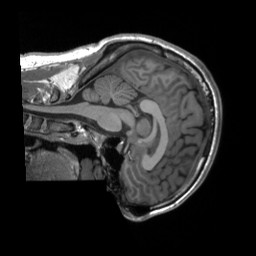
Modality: T1w
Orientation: sagittal
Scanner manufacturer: siemens
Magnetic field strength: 3 T
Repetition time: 2.3 s
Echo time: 0.00207 s